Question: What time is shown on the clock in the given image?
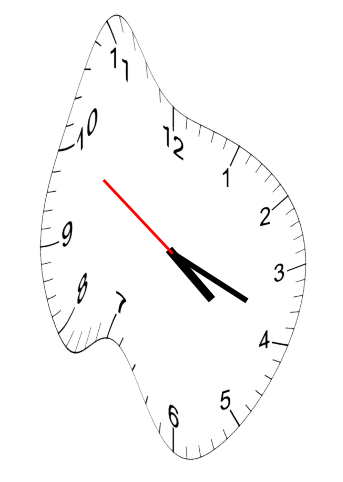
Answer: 04:18:50